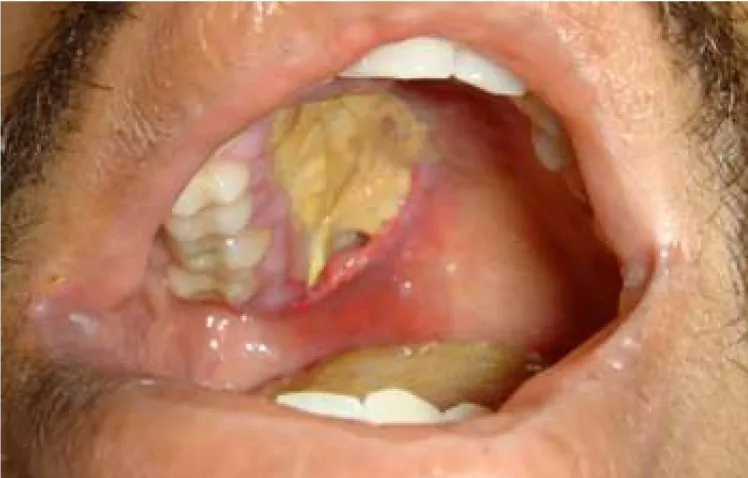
B: Big necrotic ulcer in the hard palate.
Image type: pathology (h&e)